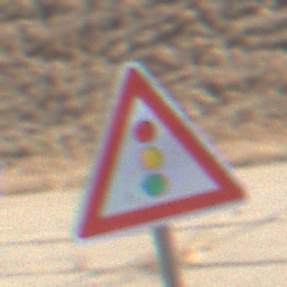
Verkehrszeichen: Lichtzeichenanlage
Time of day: Midday
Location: Outdoor (RoadRail)
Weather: Clear
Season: Summer
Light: Natural